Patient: sex M, age 61
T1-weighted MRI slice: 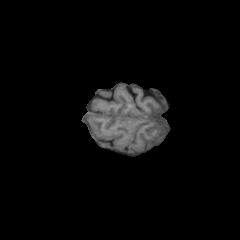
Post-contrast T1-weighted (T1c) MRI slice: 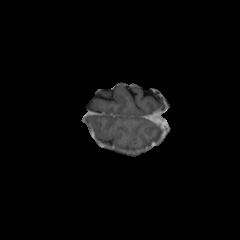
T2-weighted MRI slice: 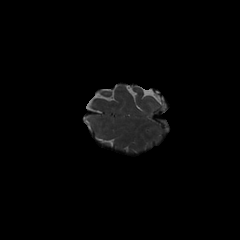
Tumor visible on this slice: no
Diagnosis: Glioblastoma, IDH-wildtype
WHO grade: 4